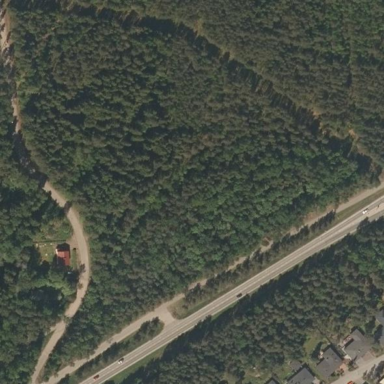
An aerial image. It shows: Woodland with evergreen needle-leaved trees.